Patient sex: F
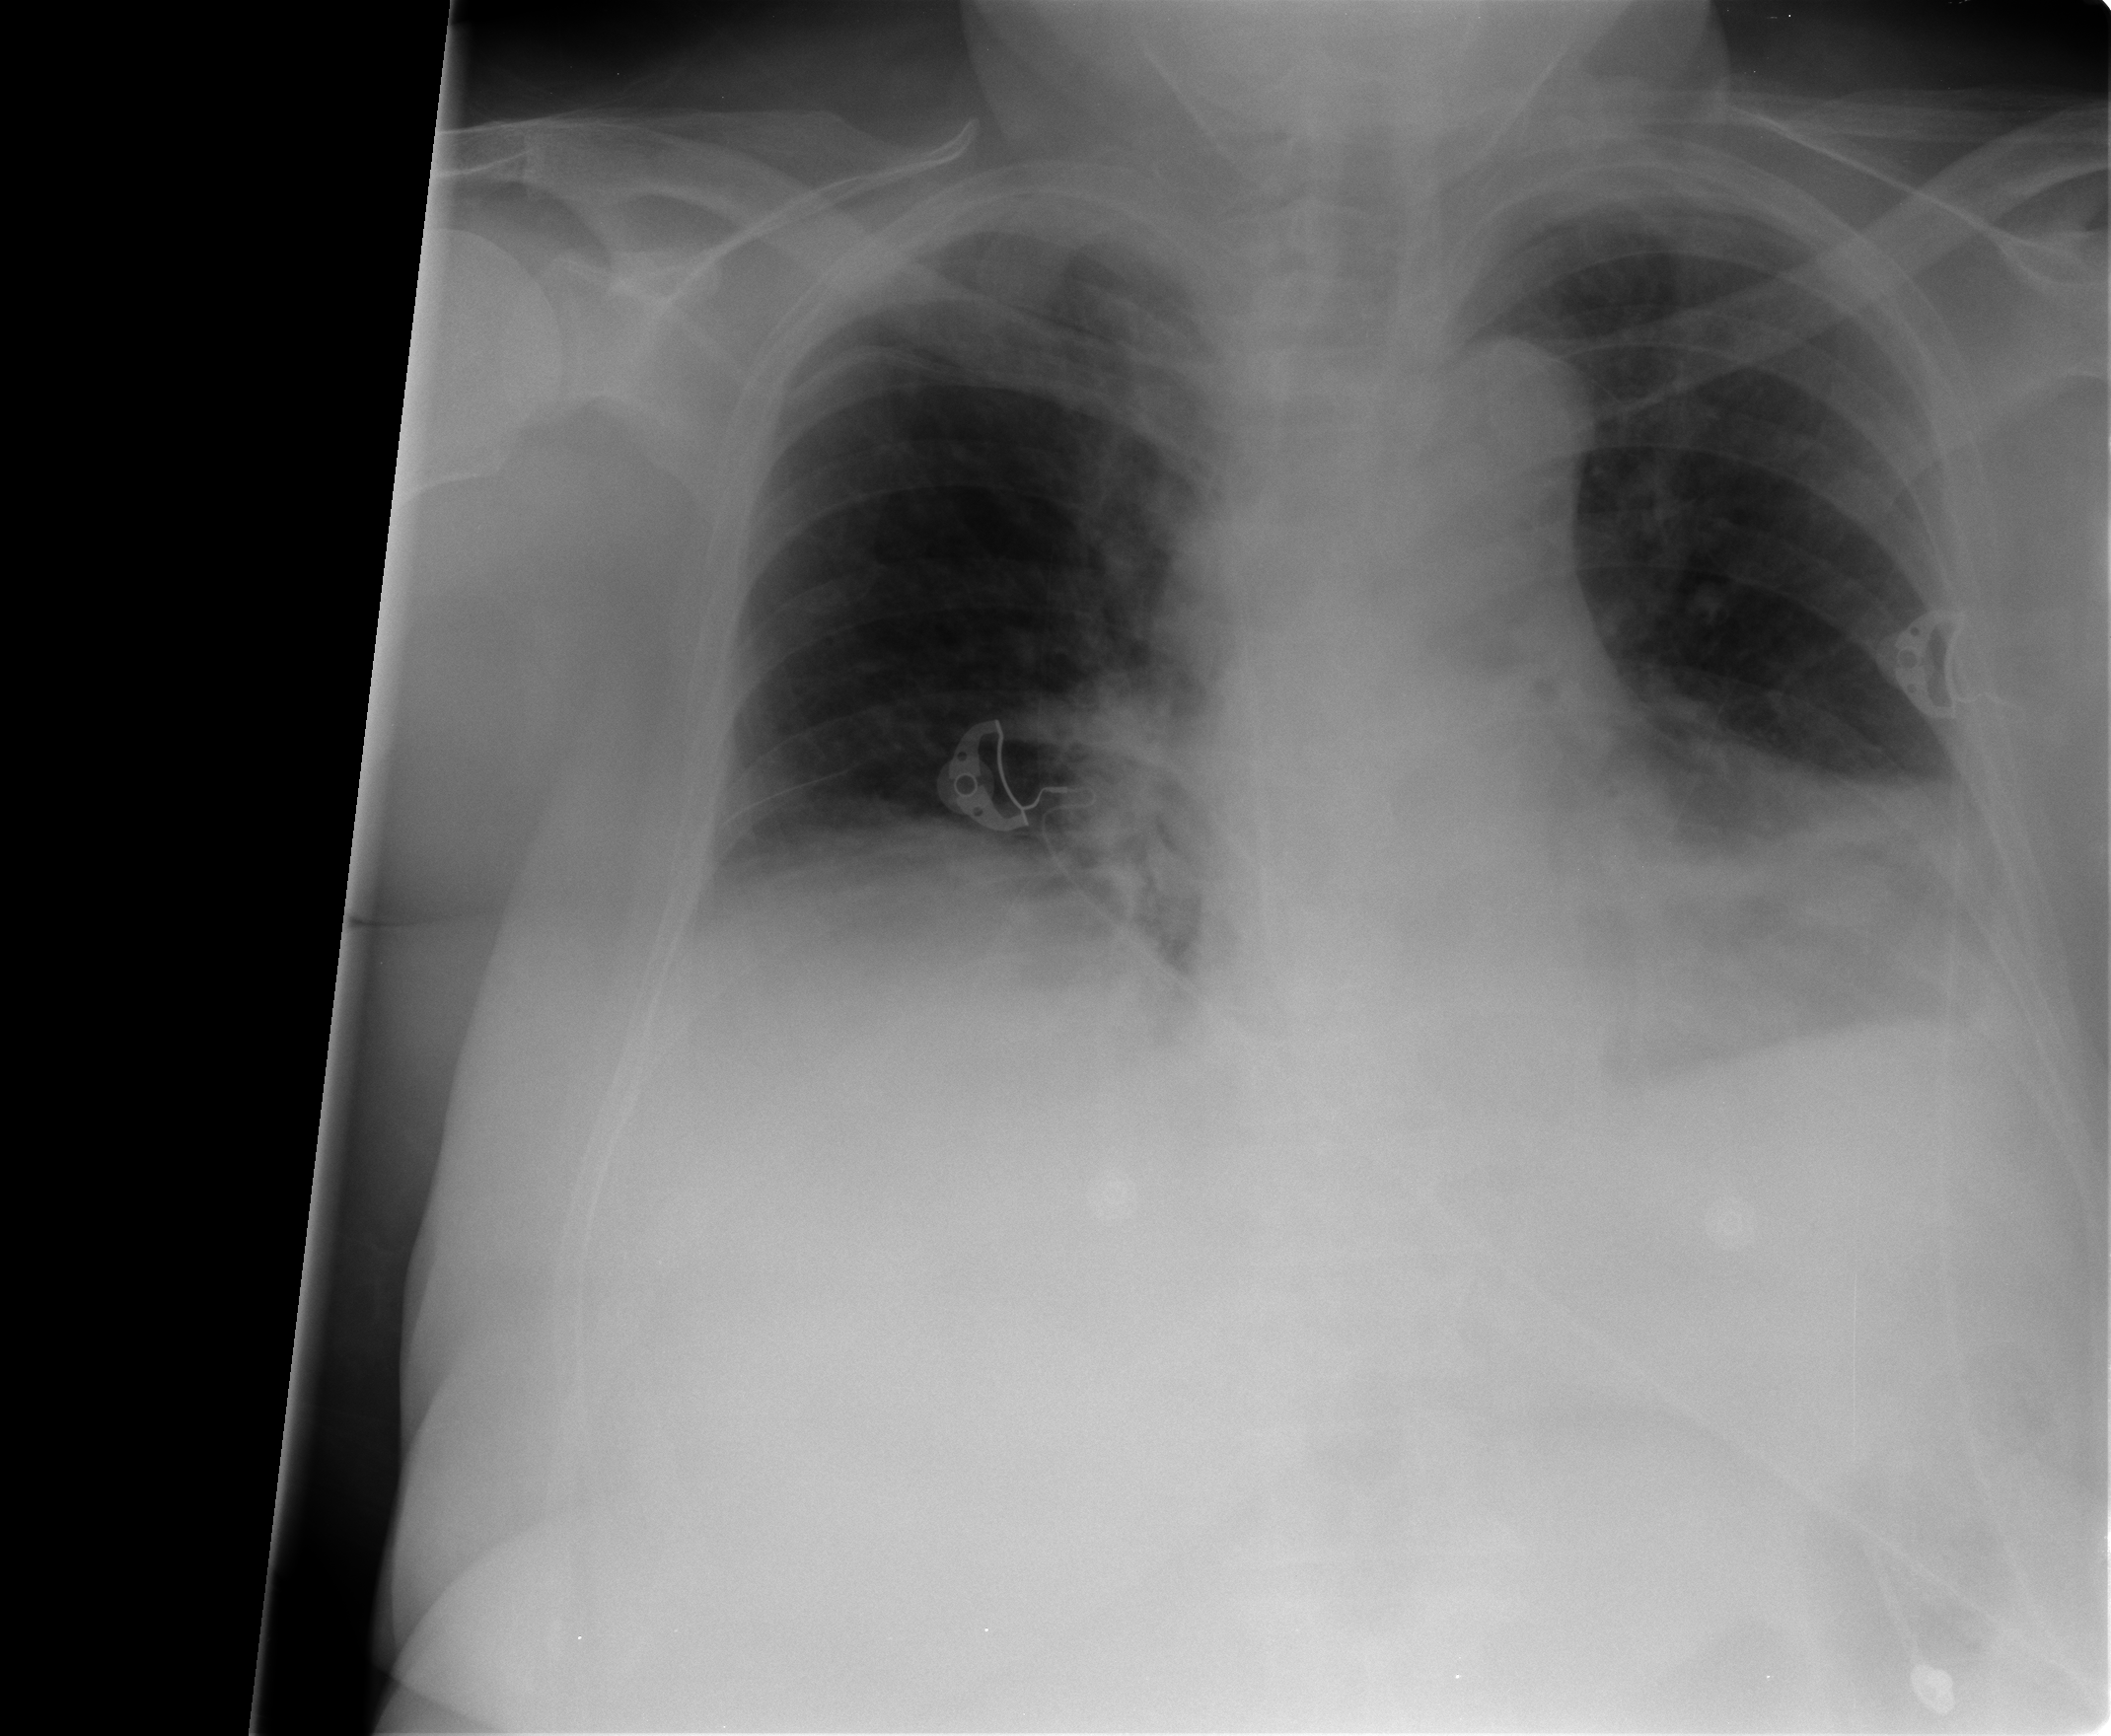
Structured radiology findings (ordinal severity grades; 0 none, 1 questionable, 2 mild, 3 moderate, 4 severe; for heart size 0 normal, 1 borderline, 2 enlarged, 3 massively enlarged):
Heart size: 2
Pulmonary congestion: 0
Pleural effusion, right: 1
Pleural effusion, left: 2
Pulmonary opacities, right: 0
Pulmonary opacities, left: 1
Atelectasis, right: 2
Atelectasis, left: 2